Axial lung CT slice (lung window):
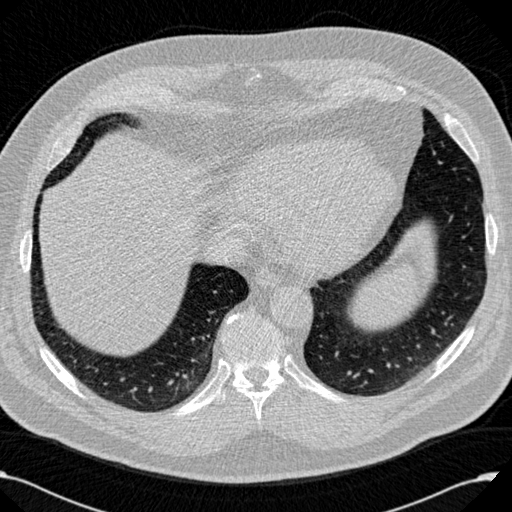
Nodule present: no